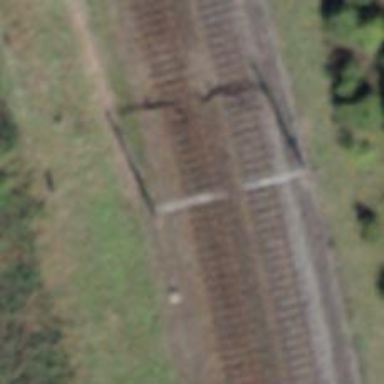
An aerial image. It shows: Single-track electrified railway with contact line.